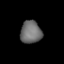
Tissue: lung
Cell type: Epithelial cells
Senescence score: 0.1367
Nuclear area (px): 464
Mean DAPI intensity: 109.325